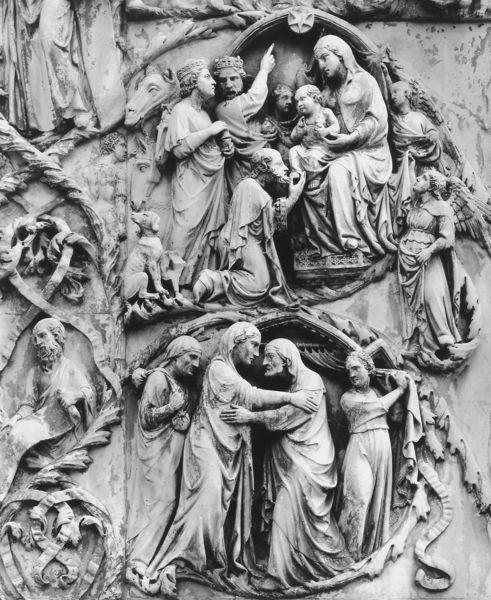
Titel: Orvieto, Dom, Fassadenschmuck
Künstler: Lorenzo Maitani
Standort: Orvieto, Dom (EU - I - Umbrien)
Schlagwörter: laub, frauen, menschen, sitzen, frau, grau, männer, hund, stein, vorhang, kirche, kind, pflanzen, esel, pferd, pferde, engel, ranken, relief, vegetation, figuren, könig, metall, bildhauerei, zeigen, umarmen, stern, dom, plastisch, voluten, christus, jesus, jesus christus, könige, heilige, bänder, maria, mutter gottes, sklaven, fresco, erlöser, weihnachten, kronen, ochs, gottesmutter, jesuskind, relie, lebensbaum, drei könige, heilige drei könige, messias, gottessohn, sohn gottes, unsere liebe frau, heilige maria, christkind, heilige#, hexagramm, christkönig, hl.drei könige, heilland, erretter, jesus von nazaret, gottesgebärerin, maria von nazaret, hexagram